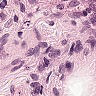
Metastatic tissue present: no